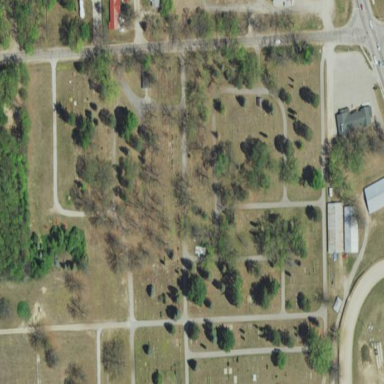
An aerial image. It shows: Cemetery.